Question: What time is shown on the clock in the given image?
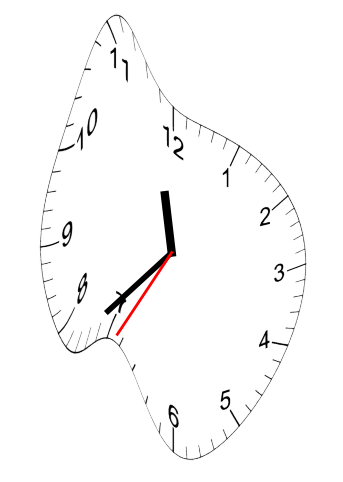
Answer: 11:37:35